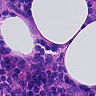
Metastatic tissue present: no